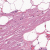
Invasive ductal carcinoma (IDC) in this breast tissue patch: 0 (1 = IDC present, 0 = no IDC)